Question: What is the result of this measurement?
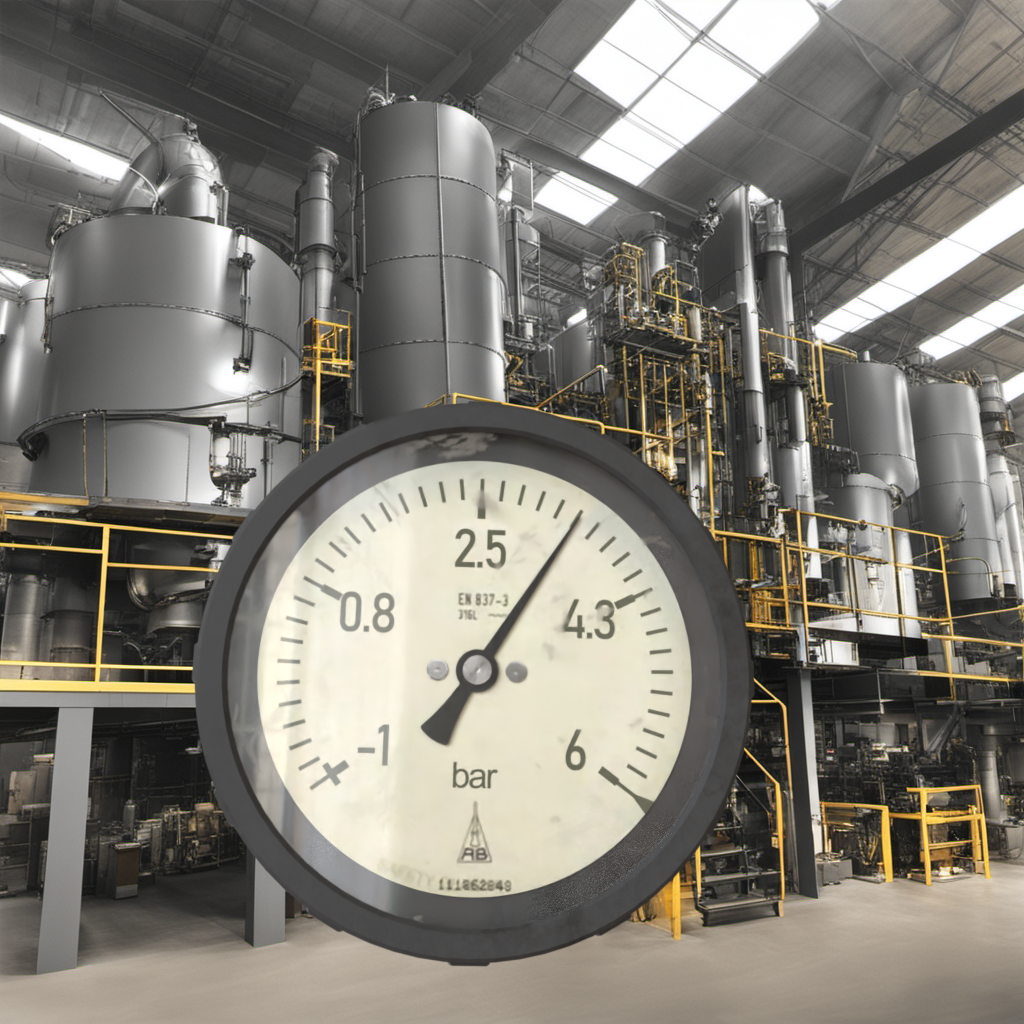
Answer: The result is 3.39
Question: What is the range of this measurement?
Answer: The range is from -1 to 6
Question: What is the minimum and maximum value of the measurement shown in the image?
Answer: The minimum value is -1 and the maximum value is 6